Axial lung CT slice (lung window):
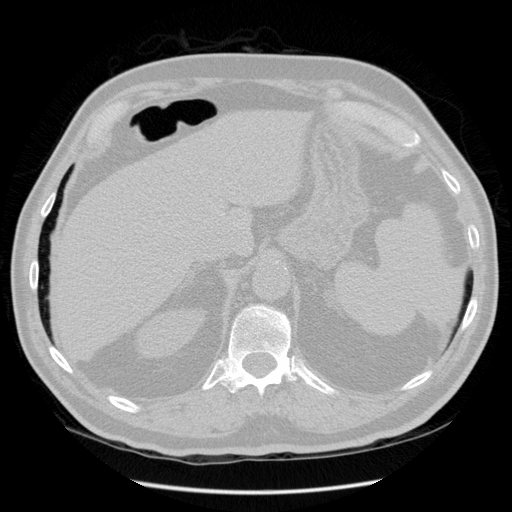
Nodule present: no